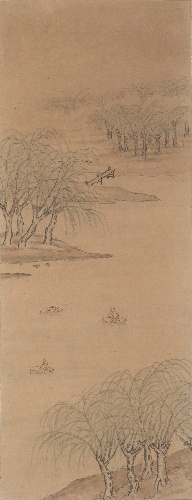
Artist: Bi Chang
Date: 18th–19th century
Object type: Album
Classification: Paintings
Medium: Album with ten leaves (eight paintings and two title leaves); ink and color on paper
Culture: China
Period: Qing dynasty (1644–1911)
Dimensions: Album: 18 7/8 x 17 13/16 in. (47.9 x 45.2 cm)
Painting(s): 15 5/8 x 6 in. (39.7 x 15.2 cm)
Department: Asian Art
Credit line: Bequest of Katherine S. Dreier, 1952
Accession year: 1952
Repository: Metropolitan Museum of Art, New York, NY
Tags: Rivers|Landscapes|Boats